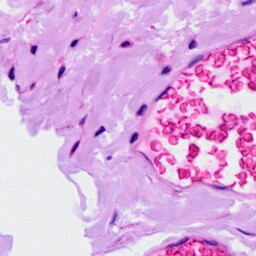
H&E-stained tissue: Ovarian